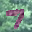
Label: 7